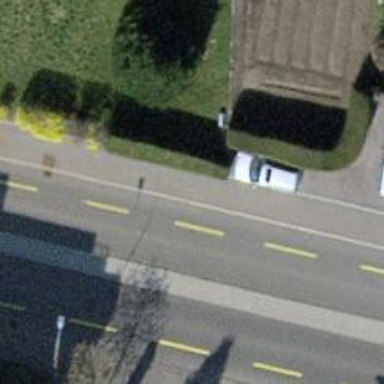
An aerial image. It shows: Hedge acting as barrier.